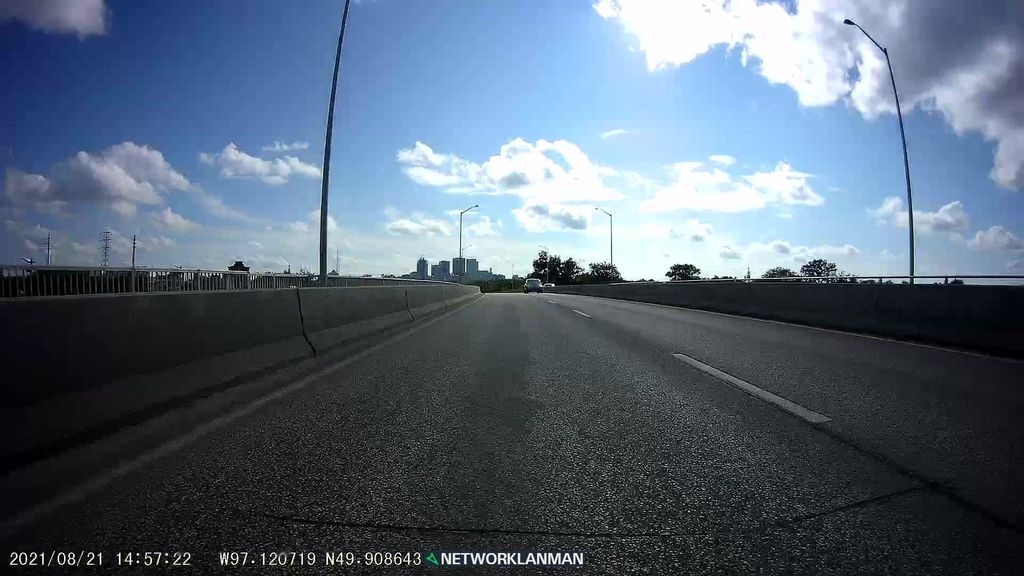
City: winnipeg